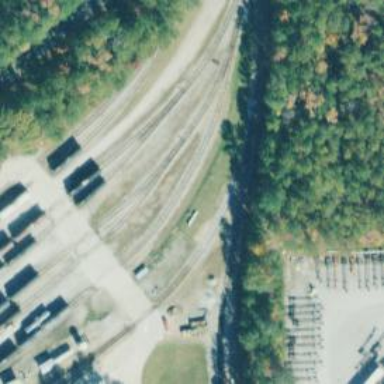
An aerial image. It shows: Rail spur service.